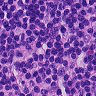
Metastatic tissue present: no